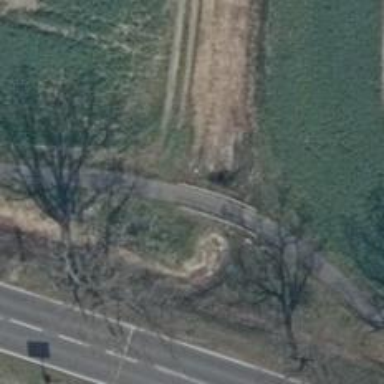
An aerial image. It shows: Asphalt path.